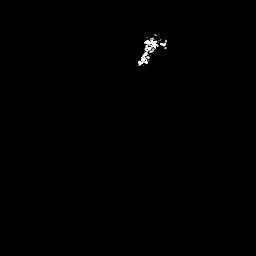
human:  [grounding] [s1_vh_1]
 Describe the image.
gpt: In the satellite image, there is  <ref>1 medium ship </ref> <box>[[52, 14, 62, 26, 0]]</box> located at top.